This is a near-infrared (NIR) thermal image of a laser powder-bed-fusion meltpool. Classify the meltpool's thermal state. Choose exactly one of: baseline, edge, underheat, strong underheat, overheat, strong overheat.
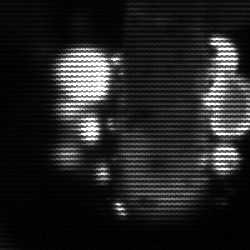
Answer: strong underheat